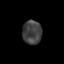
Tissue: prostate
Cell type: T cells
Senescence score: 0.2487
Nuclear area (px): 449
Mean DAPI intensity: 65.116